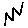
Label: zigzag